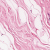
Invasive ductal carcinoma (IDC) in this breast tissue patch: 0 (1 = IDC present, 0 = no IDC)